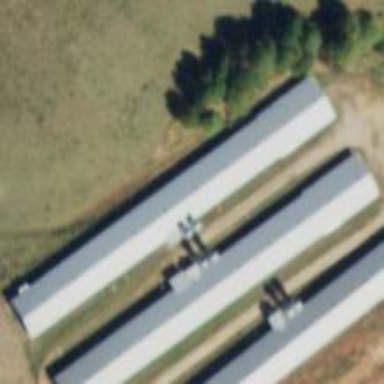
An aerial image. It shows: Poultry house.